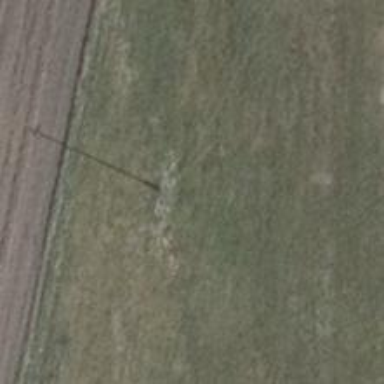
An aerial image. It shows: Power pole.